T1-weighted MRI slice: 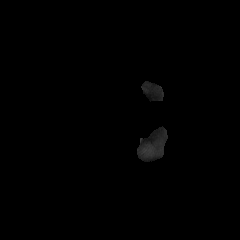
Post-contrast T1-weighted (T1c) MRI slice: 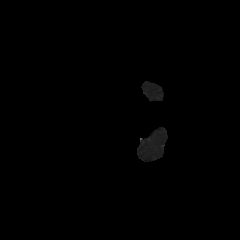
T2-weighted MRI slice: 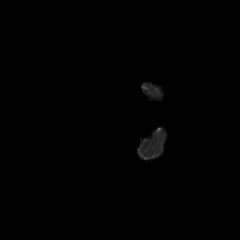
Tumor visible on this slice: no